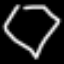
Label: diamond